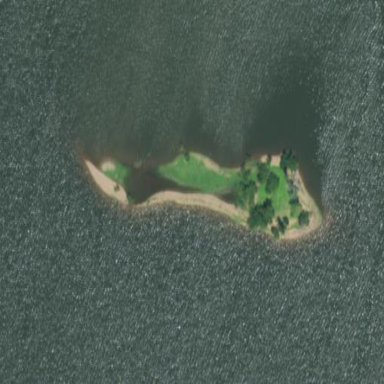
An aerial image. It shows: Islet.